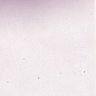
Metastatic tissue present: no